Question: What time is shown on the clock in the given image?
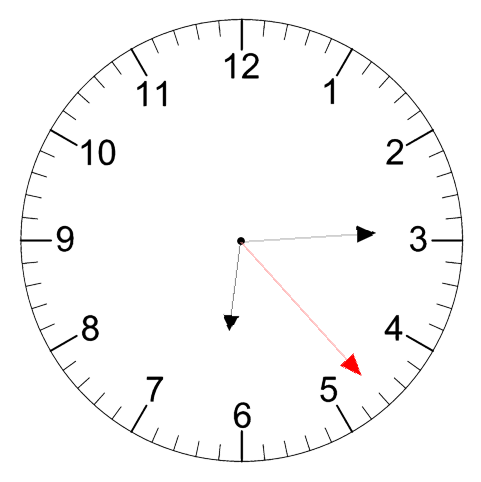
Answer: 06:14:23